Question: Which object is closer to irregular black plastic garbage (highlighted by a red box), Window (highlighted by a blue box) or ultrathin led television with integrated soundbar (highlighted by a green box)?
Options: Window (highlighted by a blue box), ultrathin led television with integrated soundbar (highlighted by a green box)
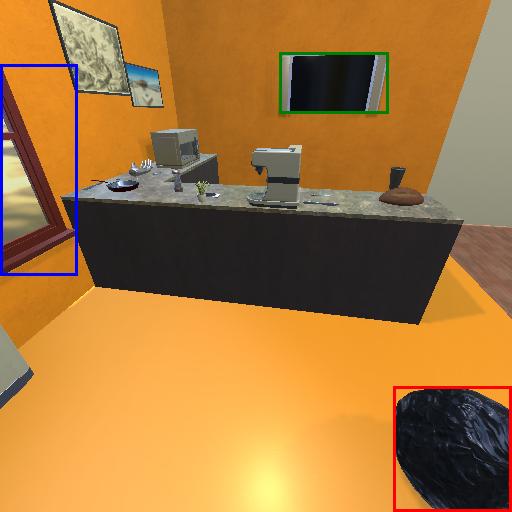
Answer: Window (highlighted by a blue box)